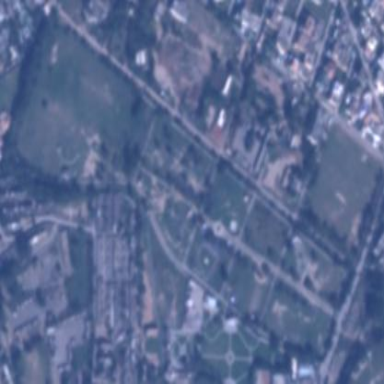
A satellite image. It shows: Park.